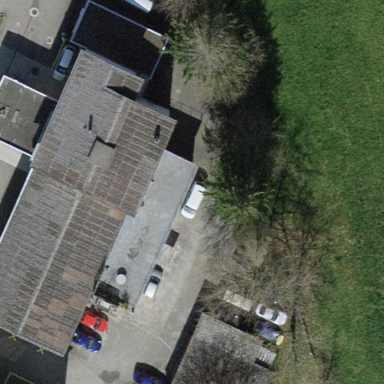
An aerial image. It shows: Building housing car repair shop.